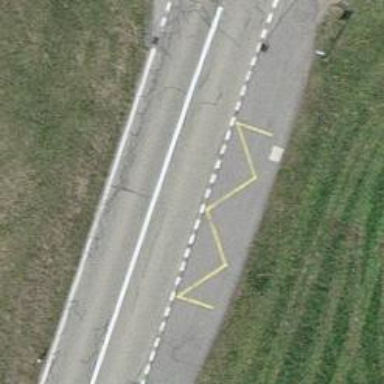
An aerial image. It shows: Bus stop with stop position for public transport.